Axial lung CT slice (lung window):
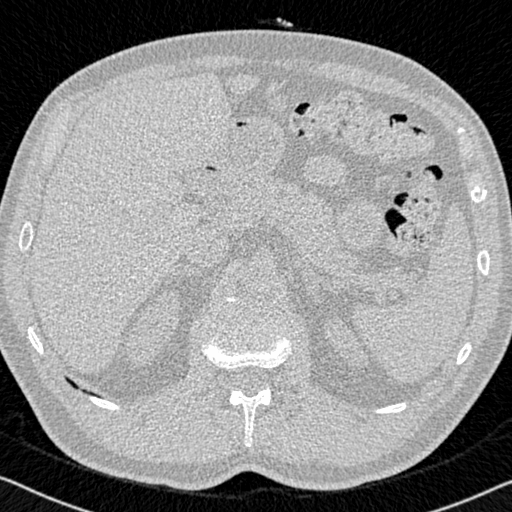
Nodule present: no